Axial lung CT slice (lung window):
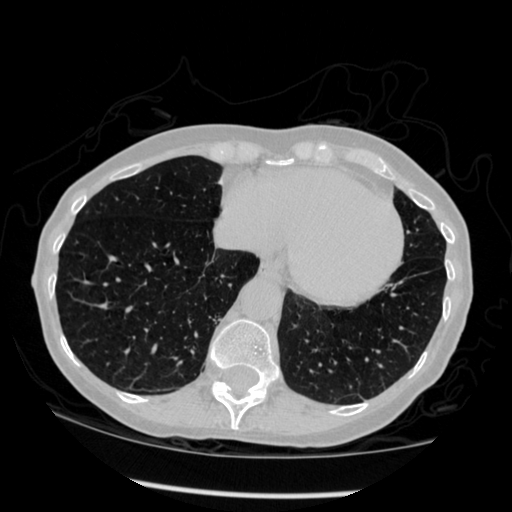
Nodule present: no